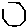
Label: hexagon